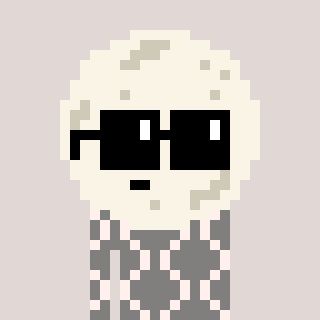
a pixel art character with square black sunglasses, a moon-shaped head and a bluegrey-colored body on a warm background